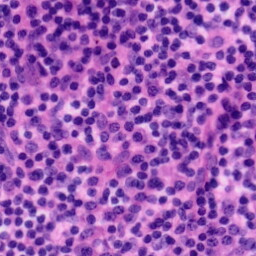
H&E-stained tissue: Tonsil